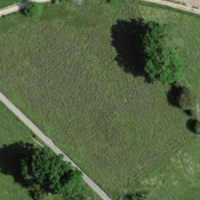
EUNIS habitat code: 52
Species observed at this site:
Corylus avellana